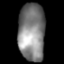
Tissue: lung
Cell type: Epithelial cells
Senescence score: 0.1215
Nuclear area (px): 1515
Mean DAPI intensity: 130.108